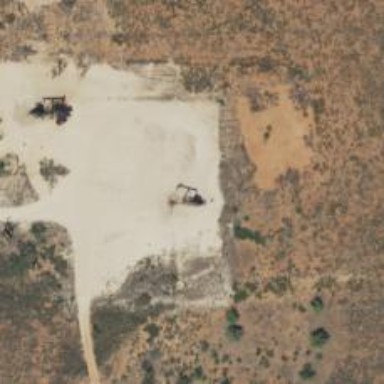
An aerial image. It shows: Petroleum well that is man-made.